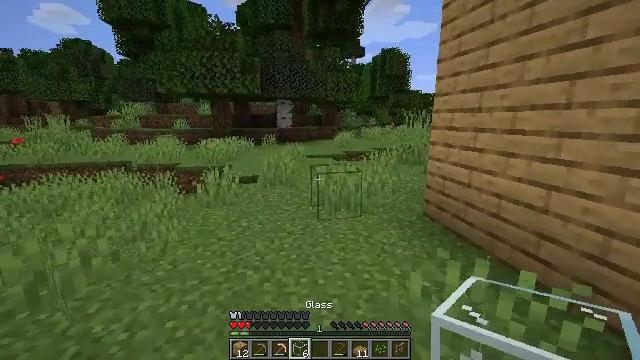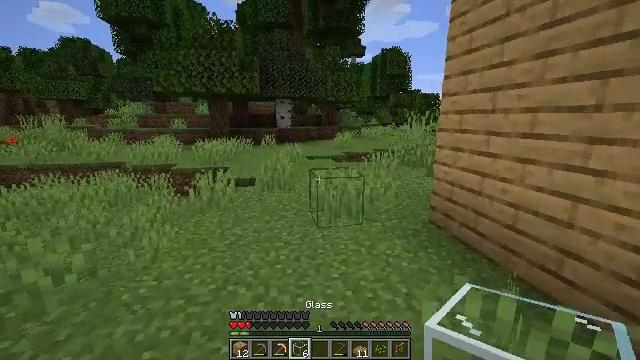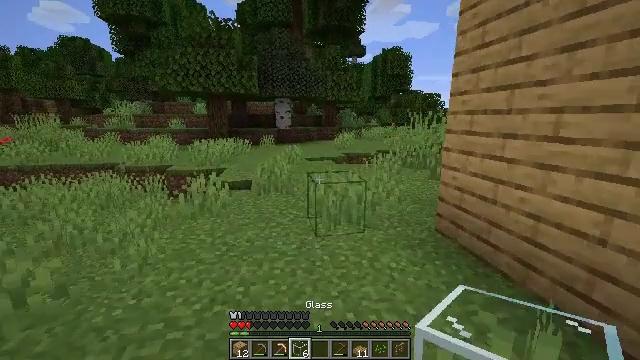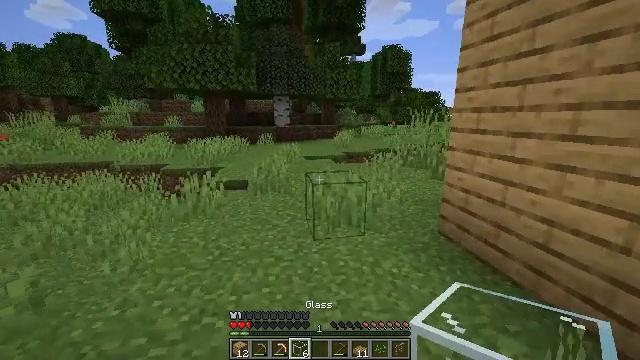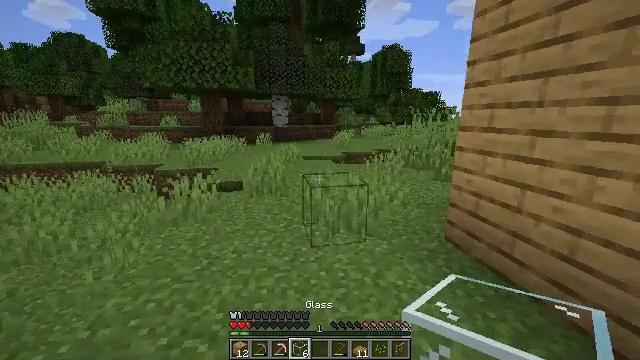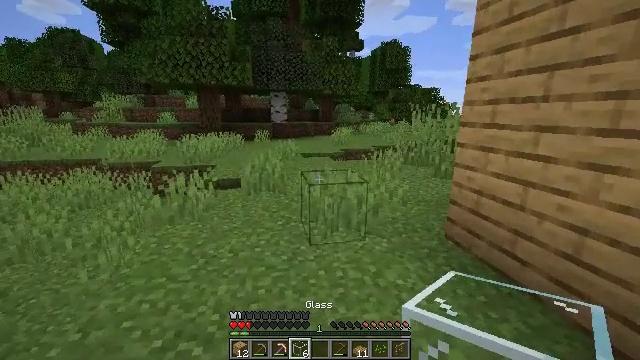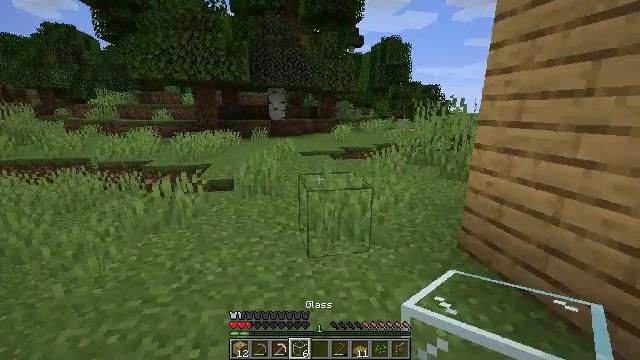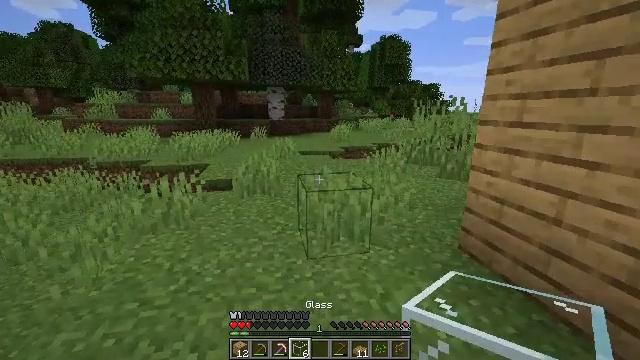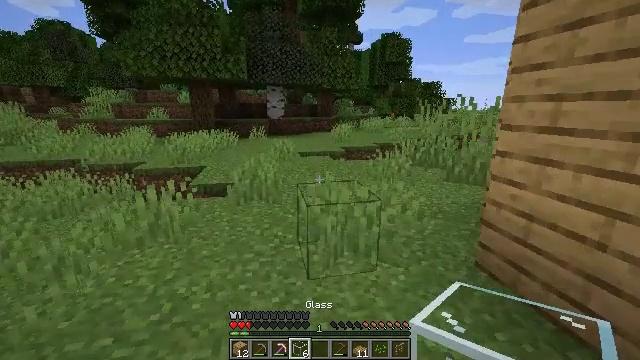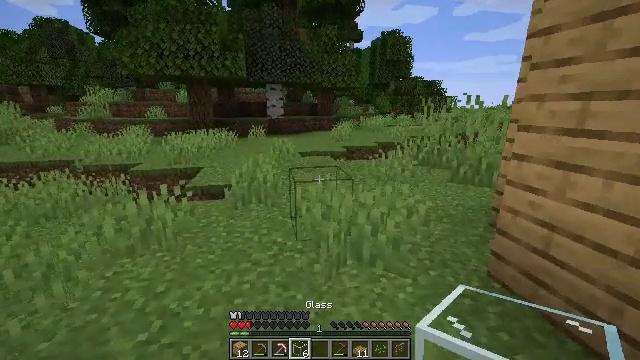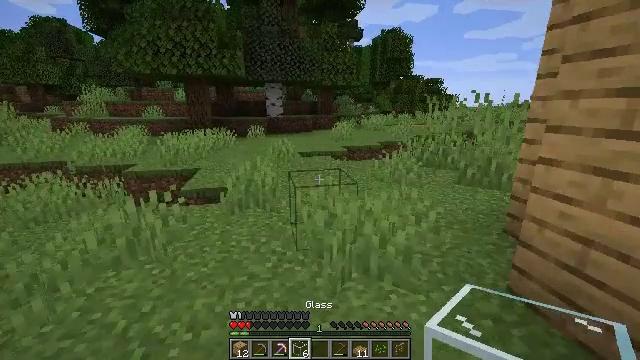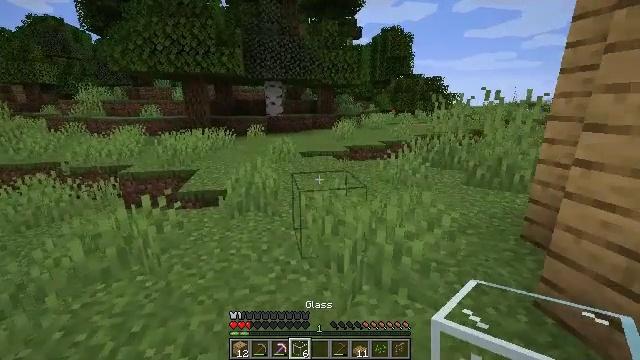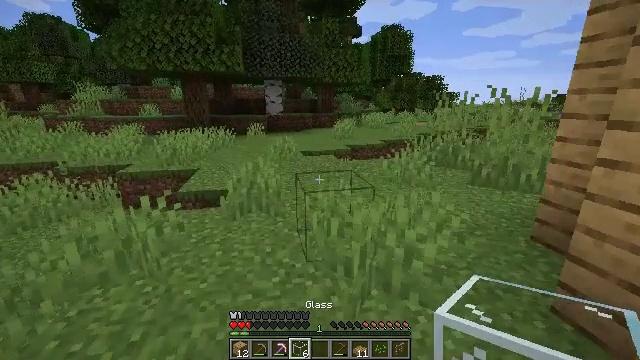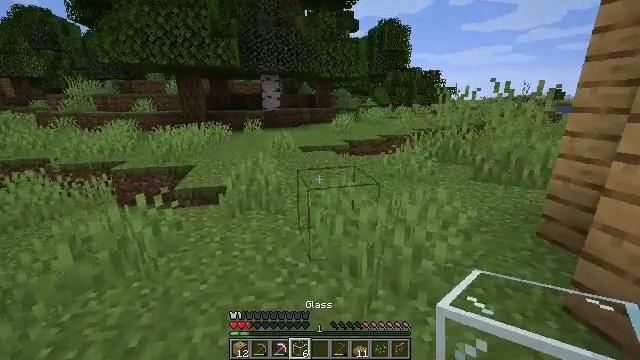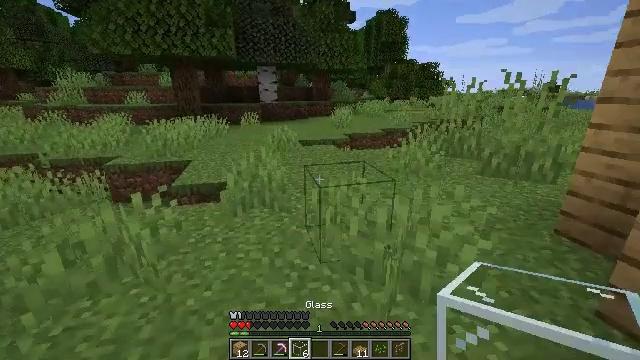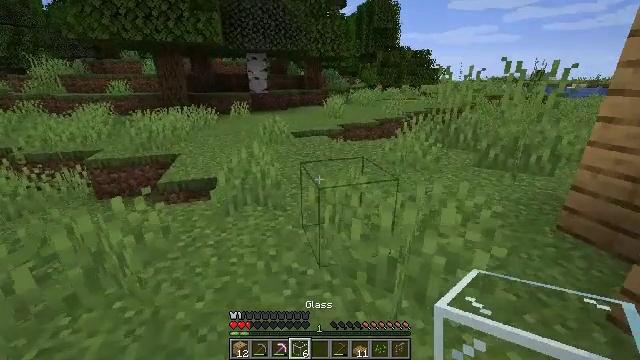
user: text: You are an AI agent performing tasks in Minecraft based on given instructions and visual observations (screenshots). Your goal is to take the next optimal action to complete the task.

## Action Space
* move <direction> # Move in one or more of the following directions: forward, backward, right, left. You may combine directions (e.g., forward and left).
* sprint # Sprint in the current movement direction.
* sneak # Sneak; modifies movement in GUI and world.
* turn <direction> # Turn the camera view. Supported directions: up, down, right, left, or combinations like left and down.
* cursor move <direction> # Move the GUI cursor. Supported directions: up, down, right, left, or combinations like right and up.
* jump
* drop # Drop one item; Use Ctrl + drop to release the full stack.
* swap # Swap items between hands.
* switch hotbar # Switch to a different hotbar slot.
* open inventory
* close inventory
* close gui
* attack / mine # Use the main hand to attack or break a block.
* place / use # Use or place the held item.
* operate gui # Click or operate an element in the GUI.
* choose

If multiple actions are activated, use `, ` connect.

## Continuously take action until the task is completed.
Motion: motion action
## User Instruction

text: Harvest carrots from the farmland.
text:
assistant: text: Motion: move forward
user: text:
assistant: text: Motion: move forward
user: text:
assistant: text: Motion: move forward
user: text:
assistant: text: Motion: move forward
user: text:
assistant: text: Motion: move forward
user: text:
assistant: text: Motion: move forward
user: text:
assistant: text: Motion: move forward
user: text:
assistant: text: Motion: move forward
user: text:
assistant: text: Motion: move forward
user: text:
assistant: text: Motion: move forward
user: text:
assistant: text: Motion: move forward and move left
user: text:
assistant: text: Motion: move forward and move left
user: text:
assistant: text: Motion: move forward and move left, turn down
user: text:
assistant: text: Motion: move forward, turn down
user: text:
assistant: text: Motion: move forward, turn right and down
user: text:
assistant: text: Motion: move forward, turn right and down
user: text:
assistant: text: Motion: move forward, turn right and down
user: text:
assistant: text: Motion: move forward, turn right and down
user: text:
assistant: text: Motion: move forward, turn right
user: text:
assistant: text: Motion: move forward
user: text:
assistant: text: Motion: move forward
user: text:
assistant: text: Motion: move forward, turn right
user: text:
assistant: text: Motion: move forward, turn right and up
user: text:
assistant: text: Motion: move forward, turn right and up
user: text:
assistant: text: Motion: move forward, turn right and up
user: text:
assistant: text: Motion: move forward, turn right and up
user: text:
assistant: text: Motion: move forward
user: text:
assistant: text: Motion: move forward
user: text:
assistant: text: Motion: move forward
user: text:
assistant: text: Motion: move forward